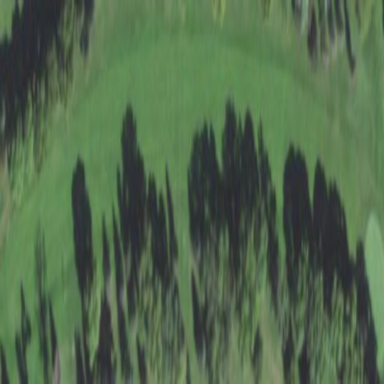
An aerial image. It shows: Grassy area designated as golf fairway.